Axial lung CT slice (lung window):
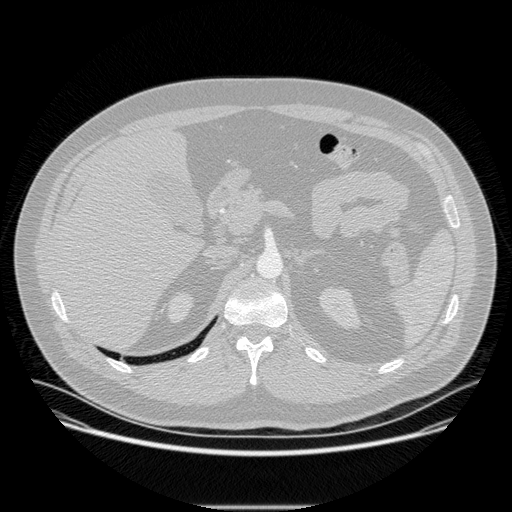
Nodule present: no